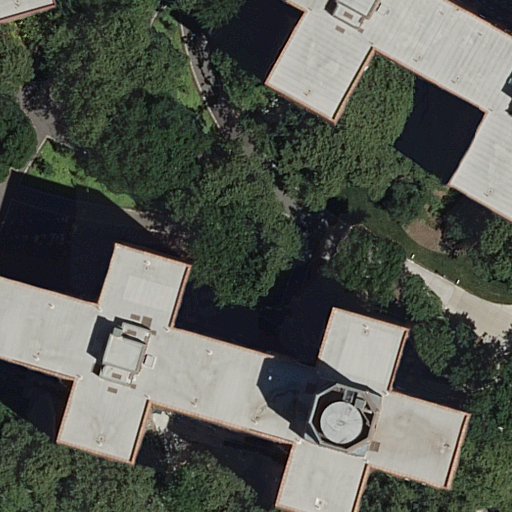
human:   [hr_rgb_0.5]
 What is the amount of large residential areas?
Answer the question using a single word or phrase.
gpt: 1

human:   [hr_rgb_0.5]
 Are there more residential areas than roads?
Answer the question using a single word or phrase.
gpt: no

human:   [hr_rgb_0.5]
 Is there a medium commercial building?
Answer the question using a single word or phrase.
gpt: no

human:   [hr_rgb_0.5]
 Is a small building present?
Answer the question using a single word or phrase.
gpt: no

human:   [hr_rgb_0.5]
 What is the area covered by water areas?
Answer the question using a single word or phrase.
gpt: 0m2

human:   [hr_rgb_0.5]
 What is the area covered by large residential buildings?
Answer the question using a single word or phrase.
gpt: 4289m2

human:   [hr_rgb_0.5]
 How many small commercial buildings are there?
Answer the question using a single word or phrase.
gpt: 0

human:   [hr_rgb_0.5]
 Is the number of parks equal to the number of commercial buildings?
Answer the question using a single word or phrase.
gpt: no

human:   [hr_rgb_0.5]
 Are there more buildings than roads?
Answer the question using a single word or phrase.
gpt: no

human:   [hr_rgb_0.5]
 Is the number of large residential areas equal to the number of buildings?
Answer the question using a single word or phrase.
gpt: no

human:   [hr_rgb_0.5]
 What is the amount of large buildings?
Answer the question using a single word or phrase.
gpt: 3

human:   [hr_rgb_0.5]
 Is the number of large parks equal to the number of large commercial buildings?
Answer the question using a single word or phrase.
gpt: no

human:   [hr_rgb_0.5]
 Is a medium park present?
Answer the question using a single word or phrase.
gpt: no

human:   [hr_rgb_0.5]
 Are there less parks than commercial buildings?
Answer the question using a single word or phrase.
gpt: no

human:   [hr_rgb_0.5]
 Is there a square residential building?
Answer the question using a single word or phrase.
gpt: no

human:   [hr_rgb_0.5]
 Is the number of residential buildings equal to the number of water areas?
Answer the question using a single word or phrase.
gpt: no

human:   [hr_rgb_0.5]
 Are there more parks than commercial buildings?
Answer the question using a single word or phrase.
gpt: yes

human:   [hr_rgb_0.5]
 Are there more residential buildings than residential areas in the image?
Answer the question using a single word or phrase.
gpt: yes

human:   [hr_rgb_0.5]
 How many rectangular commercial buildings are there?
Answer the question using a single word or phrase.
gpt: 0

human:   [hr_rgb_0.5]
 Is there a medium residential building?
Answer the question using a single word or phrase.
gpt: no

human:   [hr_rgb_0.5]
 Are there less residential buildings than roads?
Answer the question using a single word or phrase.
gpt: no

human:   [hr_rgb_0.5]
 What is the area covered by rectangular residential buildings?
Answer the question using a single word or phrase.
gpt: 0m2

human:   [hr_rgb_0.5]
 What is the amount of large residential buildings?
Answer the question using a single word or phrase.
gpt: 3

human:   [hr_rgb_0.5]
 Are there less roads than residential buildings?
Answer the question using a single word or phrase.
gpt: no

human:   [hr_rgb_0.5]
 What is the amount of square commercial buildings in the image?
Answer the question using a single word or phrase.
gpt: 0

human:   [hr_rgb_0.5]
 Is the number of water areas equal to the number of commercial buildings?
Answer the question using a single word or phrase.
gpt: yes

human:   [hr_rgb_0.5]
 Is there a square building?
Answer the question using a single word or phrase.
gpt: no

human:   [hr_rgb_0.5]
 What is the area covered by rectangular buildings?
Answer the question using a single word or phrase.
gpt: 0m2

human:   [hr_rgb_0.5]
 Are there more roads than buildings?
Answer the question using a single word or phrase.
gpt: no

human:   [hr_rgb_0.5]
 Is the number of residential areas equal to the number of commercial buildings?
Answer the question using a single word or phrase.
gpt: no

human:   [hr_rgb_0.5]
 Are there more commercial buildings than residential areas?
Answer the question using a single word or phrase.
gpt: no

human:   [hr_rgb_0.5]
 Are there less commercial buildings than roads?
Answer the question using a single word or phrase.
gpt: yes

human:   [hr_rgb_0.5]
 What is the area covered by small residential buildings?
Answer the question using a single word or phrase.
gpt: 0m2

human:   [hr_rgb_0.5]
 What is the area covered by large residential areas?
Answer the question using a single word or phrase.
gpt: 10614m2

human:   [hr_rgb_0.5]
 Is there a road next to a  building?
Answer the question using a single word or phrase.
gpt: yes

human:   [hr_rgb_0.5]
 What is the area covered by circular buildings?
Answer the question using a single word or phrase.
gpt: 0m2